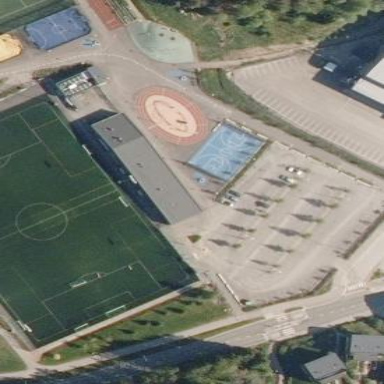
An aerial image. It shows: Sports center building.